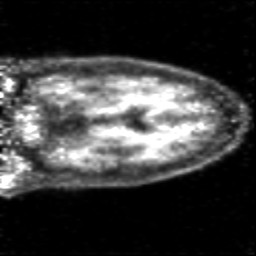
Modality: PET
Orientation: coronal
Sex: male
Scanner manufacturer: siemens